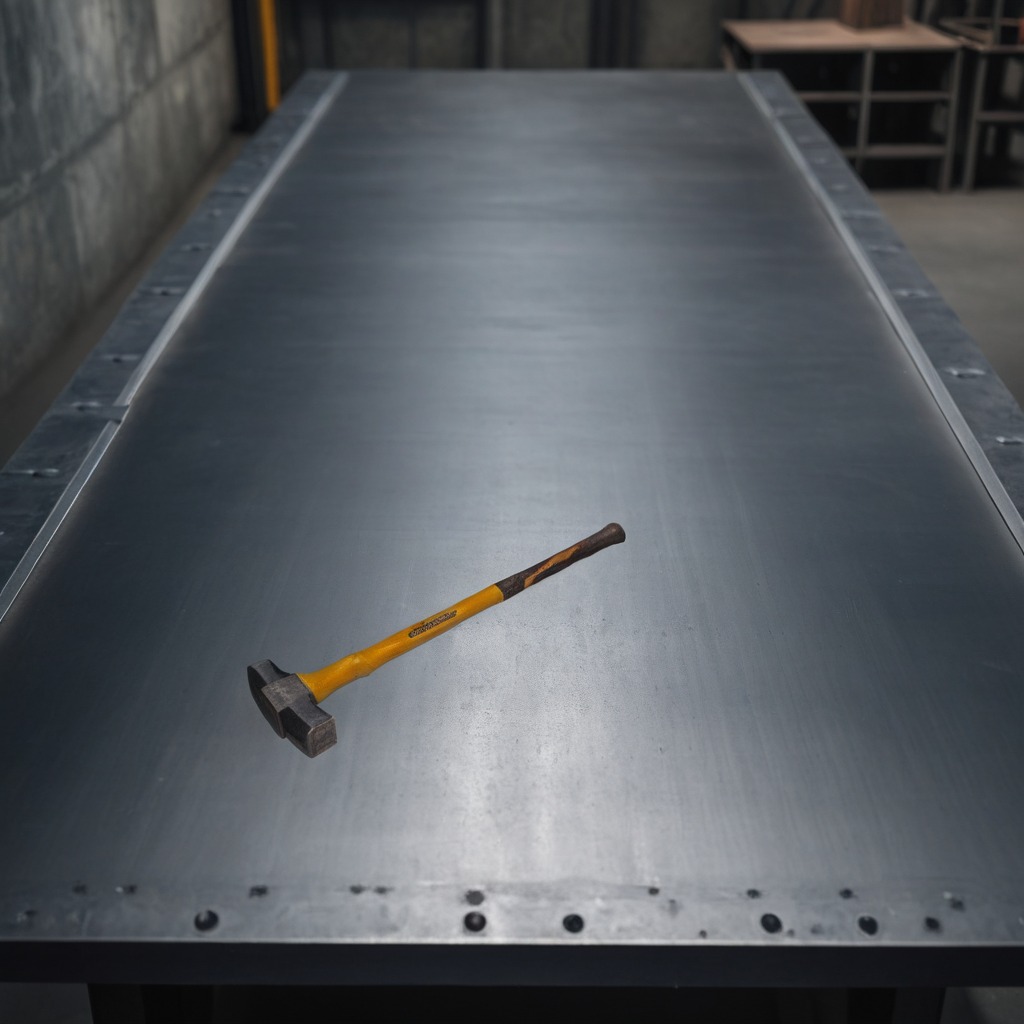
A hammer is lying on the cold steel table in a mining workshop.